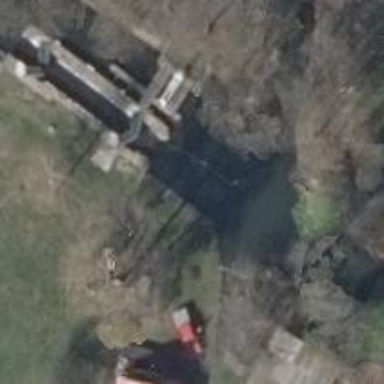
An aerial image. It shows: Lock gate along waterway.